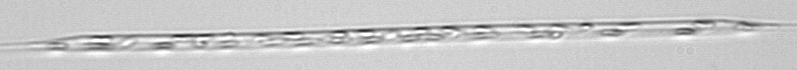
Label: Rhizosolenia